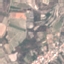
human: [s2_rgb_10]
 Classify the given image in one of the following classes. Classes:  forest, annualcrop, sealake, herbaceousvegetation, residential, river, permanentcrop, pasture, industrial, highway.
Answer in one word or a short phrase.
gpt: PermanentCrop